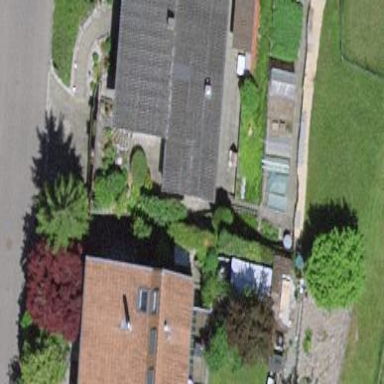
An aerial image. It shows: Simple and straightforward house.